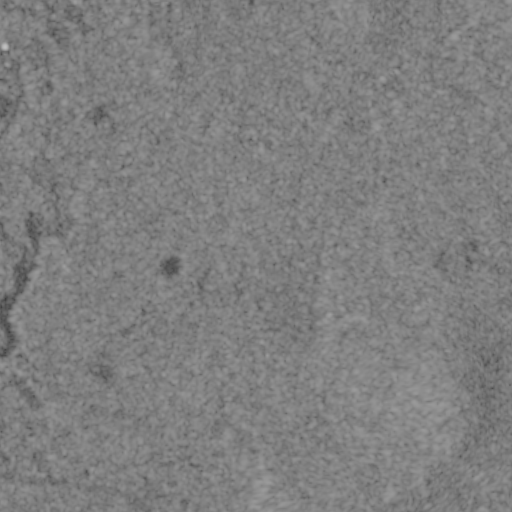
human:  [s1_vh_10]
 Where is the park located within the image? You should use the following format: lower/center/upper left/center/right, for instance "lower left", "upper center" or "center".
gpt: The park is located in the upper left of the image.
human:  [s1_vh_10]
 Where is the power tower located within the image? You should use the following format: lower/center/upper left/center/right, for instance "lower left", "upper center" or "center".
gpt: The power tower is located in the lower left of the image.
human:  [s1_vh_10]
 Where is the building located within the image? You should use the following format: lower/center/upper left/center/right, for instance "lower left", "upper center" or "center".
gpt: The building is located in the lower left of the image.
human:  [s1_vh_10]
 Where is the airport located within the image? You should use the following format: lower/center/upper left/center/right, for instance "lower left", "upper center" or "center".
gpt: There is no airport in the image.

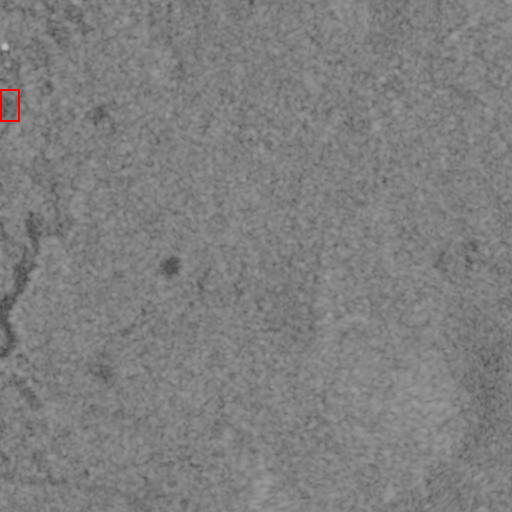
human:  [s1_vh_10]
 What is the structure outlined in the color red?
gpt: The structure outlined in red is a park.
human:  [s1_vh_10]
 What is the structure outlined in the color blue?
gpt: There is no blue outline.